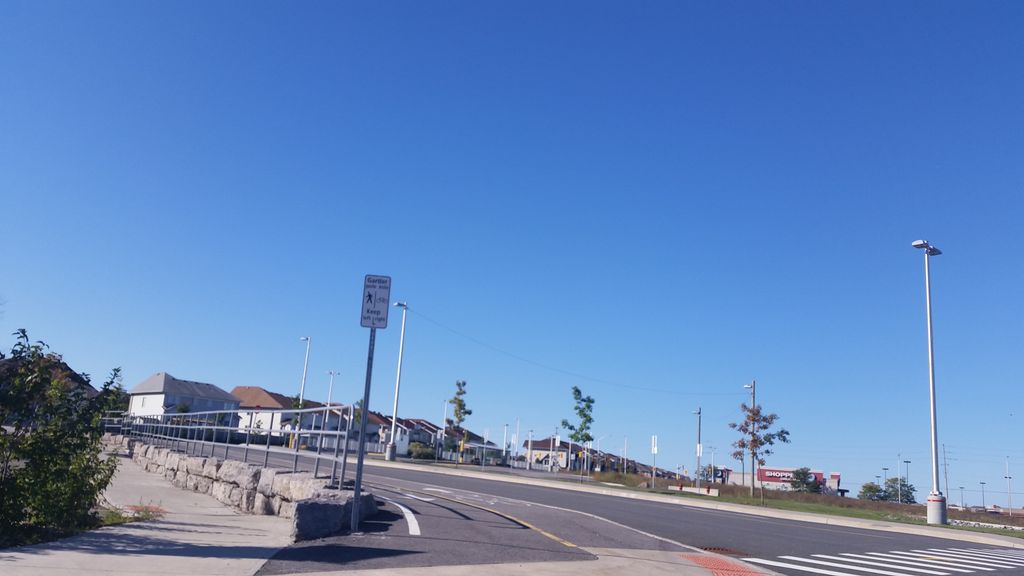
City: ottawa-gatineau